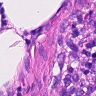
Metastatic tissue present: no